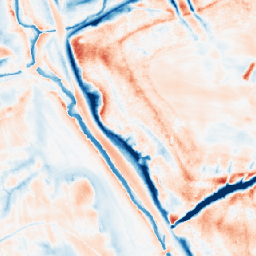
Category: edge_preserving
Decomposition family: guided
Decomposition parameters: radius: 8
eps: 1
Upsampling method: nearest
Upsampling parameters: scale: 4
Upsampling scale: 4